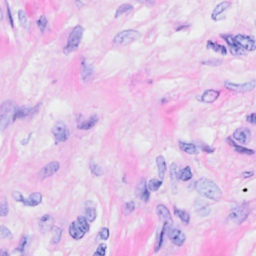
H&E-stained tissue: Breast